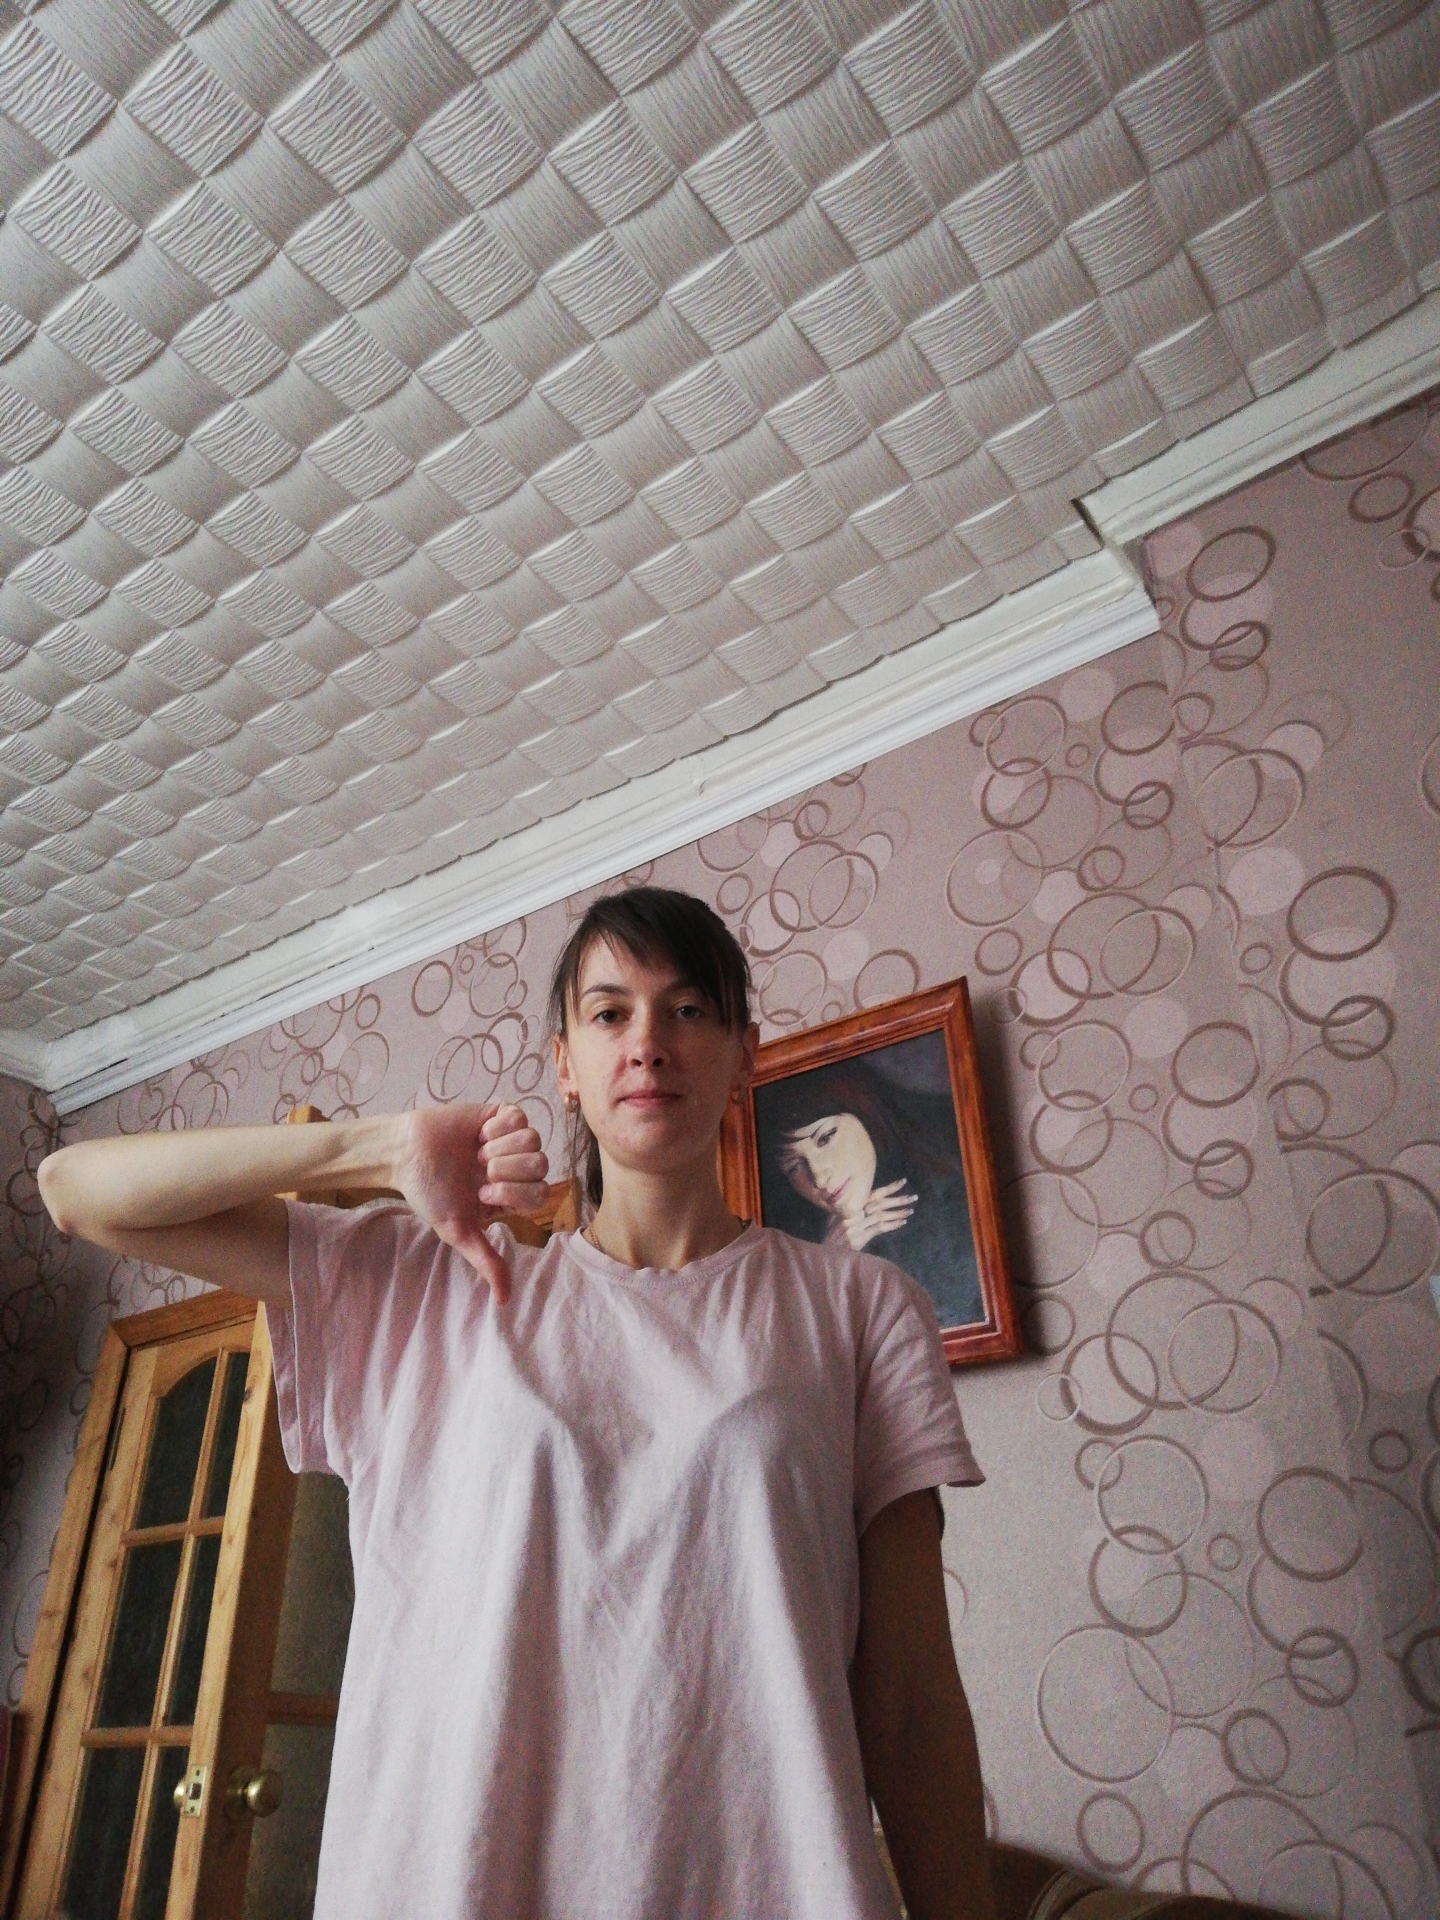
Label: noise